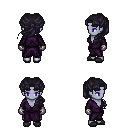
a pixel art fantasy rpg character, female body template, dark elf, purple skin, purple robe, metal pants, raven princess hairstyle, metal gloves, gray slippers, four views (front, back, left, right), 2x2 character sprite sheet, small pixel art, hard edges, no anti-aliasing